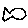
Label: fish